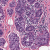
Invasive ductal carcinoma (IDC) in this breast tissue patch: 0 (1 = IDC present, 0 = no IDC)